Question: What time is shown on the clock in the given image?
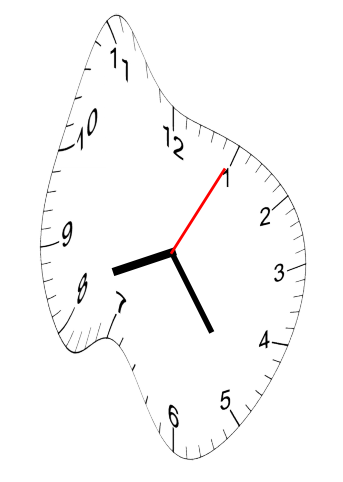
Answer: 08:24:05